Question: I am using WWW:Mechanize to try to login to a site.
Code
'''
use WWW::Mechanize;
my $mech = WWW::Mechanize->new();
$mech->get("https://www.amazon.com/gp/css/homepage.html/");
$mech->submit_form(
form_name => 'yaSignIn',
fields => {
email => 'email',
qpassword=> 'pass'
}
);
print $mech->content();
'''
However it is not being logged into the site. What am i doing wrong. The website redirects and says please enable cookies to continue. How do i do that .

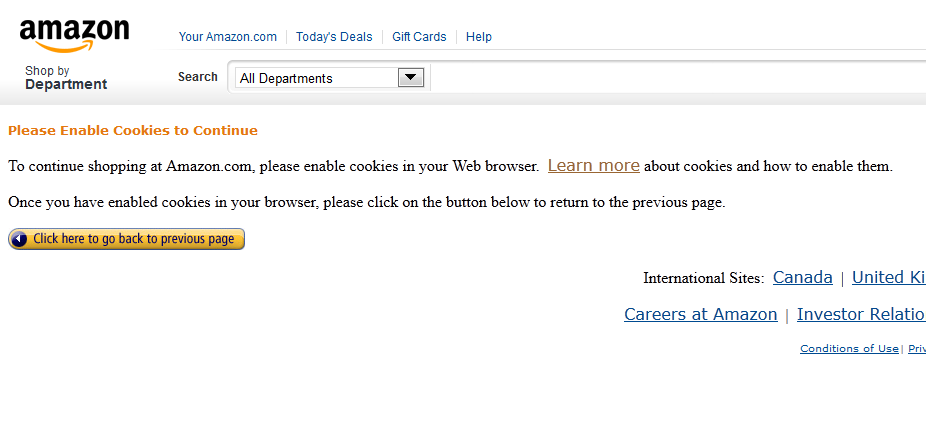
Answer: Try putting this block before your get.
'''
$mech->cookie_jar(
HTTP::Cookies->new(
file => "cookies.txt",
autosave => 1,
ignore_discard => 1,
)
);
'''
: I just tried this myself and it seemed to work. Give it a try.(changed the form number to 3 and added an agent alias)
'''
use strict;
use warnings;
use WWW::Mechanize;
# Create a new instance of Mechanize
my $bot = WWW::Mechanize->new();
$bot->agent_alias( 'Linux Mozilla' );
# Create a cookie jar for the login credentials
$bot->cookie_jar(
HTTP::Cookies->new(
file => "cookies.txt",
autosave => 1,
ignore_discard => 1,
)
);
# Connect to the login page
my $response = $bot->get( 'https://www.amazon.com/gp/css/homepage.html/' );
# Get the login form. You might need to change the number.
$bot->form_number(3);
# Enter the login credentials.
$bot->field( email => 'email' );
$bot->field( password => 'pass' );
$response = $bot->click();
print $response->decoded_content;
'''